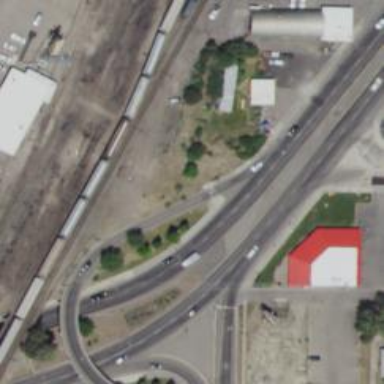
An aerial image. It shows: Separate sidewalk along trunk link highway.